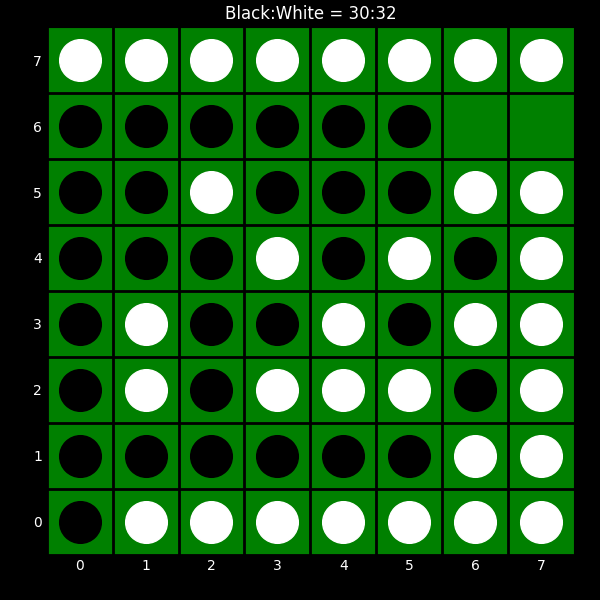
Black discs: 30
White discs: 32